Field crop: tomato
Growth stage: 1
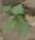
Species: solanum